Question: I have an unordered list that I am using as a simple navigation bar. That looks like below:

As you can see though that '<li>' elements are not aligning all the way to the left of the '<div>' they are contained in. I have tried 'text-align: left;' in the containing '<div>' but that seems to have no effect.
'''
#menu {
width: 800px;
margin: 0 auto;
}
#menu div {
float: left;
width: 400px;
height: 60px;
background-color: #CACACA;
}
#menutop {
text-align: left;
}
#menutop ul {
list-style: none;
}
#menutop li {
display: inline;
padding: 10px;
}
#menutop a {
color: #000000;
text-decoration: none;
}
#menutop a:hover {
text-decoration: underline;
}
'''
'''
<div id="menu">
<div id="menutop">
<ul>
<li><a href="#">Home</a></li>
<li><a href="#">About</a></li>
</ul>
</div>
'''
Any ideas?
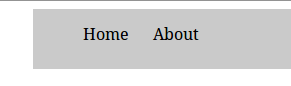
Answer: 'ul' and 'li' have margin or padding, depending on the browser, by default. You need to override this default style within your menu:
'''
#menu ul, #menu li {
margin: 0; padding: 0;
}
'''
See a demo <URL>